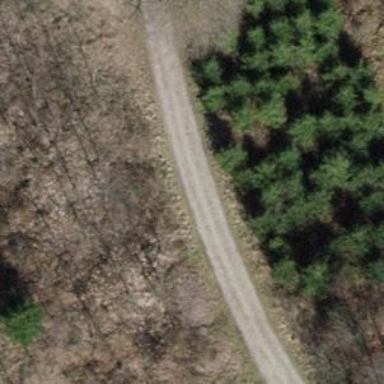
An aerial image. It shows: Compacted track road with grade3 tracktype.